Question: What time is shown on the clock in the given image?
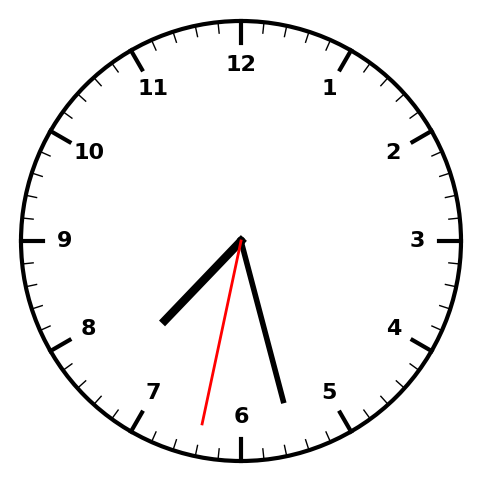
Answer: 07:27:32